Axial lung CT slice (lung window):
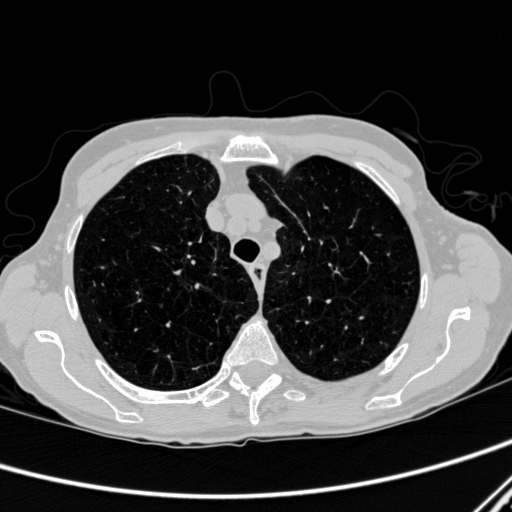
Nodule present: no